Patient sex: M
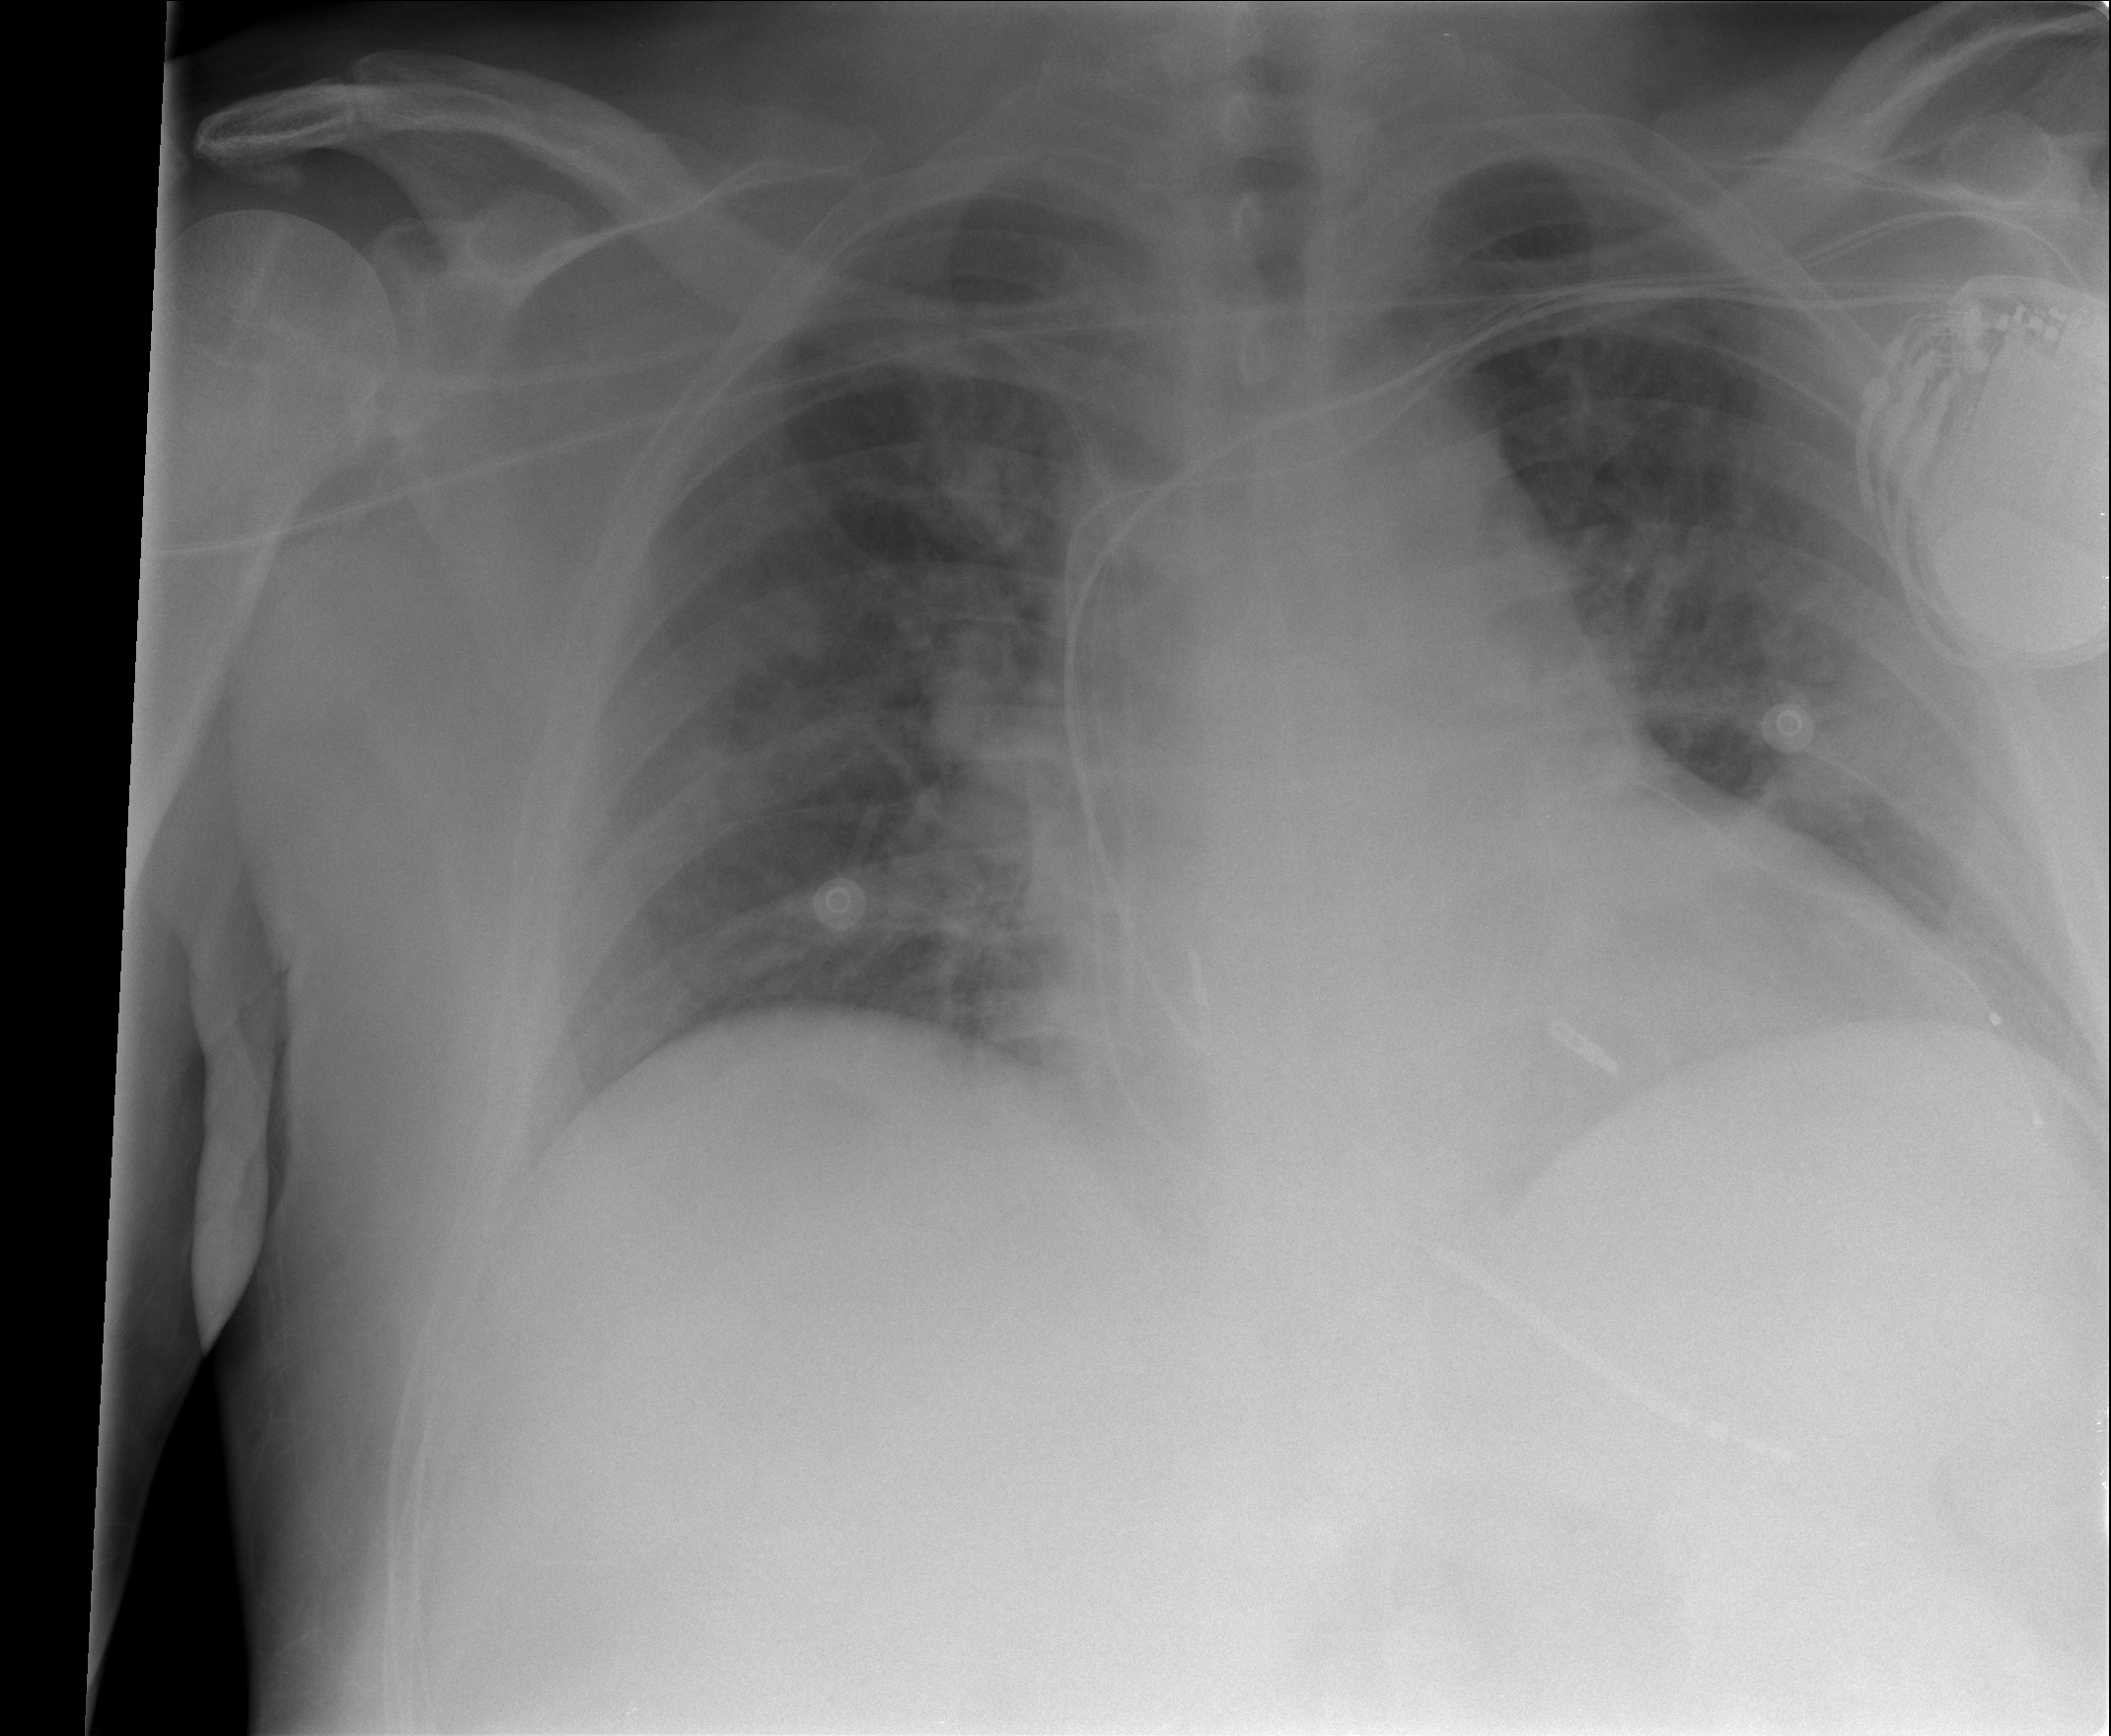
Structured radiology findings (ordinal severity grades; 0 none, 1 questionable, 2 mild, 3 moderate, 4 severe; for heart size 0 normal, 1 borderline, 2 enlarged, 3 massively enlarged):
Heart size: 2
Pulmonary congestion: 2
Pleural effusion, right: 0
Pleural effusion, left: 0
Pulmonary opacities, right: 0
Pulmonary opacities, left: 0
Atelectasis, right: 0
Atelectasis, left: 0